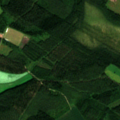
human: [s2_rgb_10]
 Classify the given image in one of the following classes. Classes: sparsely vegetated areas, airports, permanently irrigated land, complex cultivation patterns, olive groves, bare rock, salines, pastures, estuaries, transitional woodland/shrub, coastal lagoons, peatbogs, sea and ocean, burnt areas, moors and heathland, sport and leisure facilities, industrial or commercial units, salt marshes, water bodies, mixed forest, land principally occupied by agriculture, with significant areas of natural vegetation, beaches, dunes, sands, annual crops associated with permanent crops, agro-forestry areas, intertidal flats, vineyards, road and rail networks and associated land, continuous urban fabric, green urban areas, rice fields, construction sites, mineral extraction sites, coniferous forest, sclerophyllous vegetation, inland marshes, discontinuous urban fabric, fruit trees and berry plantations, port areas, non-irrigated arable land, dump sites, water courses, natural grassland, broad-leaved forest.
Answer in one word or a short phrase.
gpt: non-irrigated arable land, land principally occupied by agriculture, with significant areas of natural vegetation, coniferous forest, mixed forest, transitional woodland/shrub, peatbogs